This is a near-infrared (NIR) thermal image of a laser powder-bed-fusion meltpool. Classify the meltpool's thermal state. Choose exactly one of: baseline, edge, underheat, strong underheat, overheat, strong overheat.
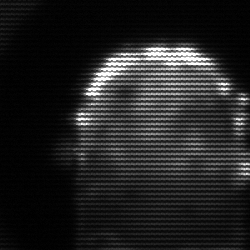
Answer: baseline